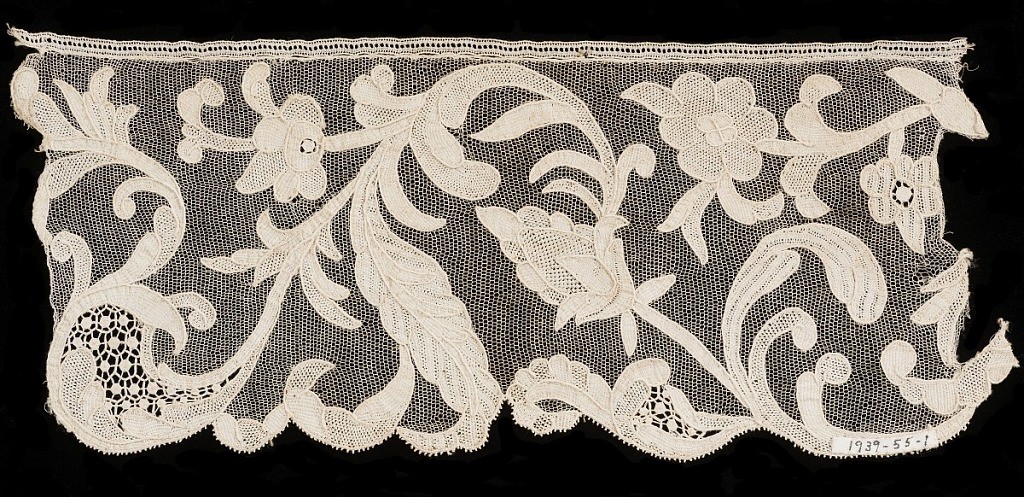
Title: Band
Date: late 19th–early 20th century
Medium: cotton Technique: needle lace, ground of loop and twist with twist return (Burano)
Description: Part of a border from with a design of a scrolling stem with leaves, flowers and fillings.